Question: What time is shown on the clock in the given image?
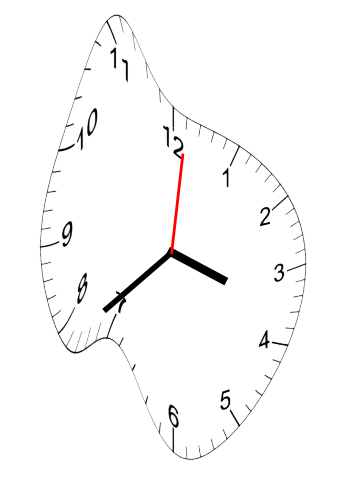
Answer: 03:38:01